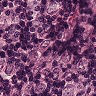
Metastatic tissue present: yes